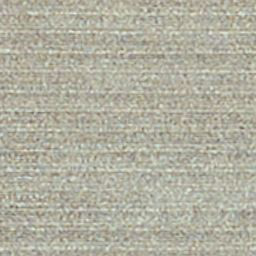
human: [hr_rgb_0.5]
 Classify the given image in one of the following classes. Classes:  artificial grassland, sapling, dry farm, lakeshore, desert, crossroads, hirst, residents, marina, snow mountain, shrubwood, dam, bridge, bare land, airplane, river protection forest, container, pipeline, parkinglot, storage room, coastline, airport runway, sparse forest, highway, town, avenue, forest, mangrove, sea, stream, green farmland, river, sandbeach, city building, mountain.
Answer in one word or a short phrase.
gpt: dry farm